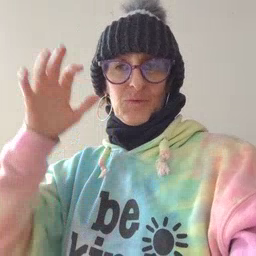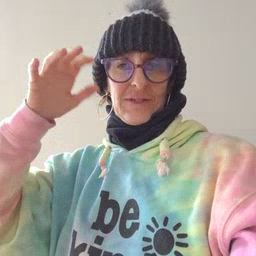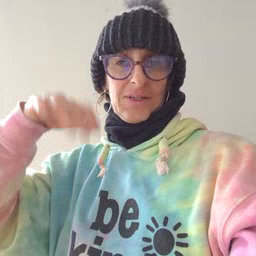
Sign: rain